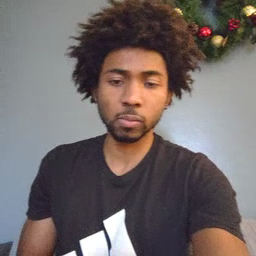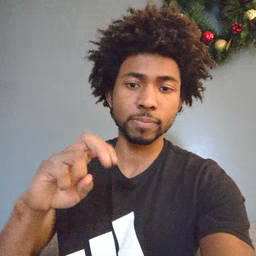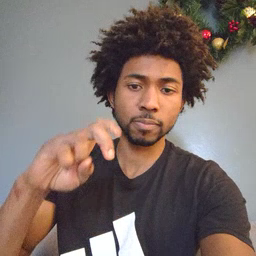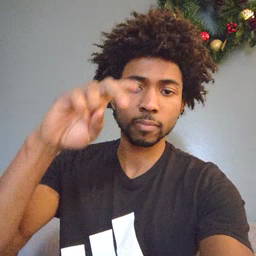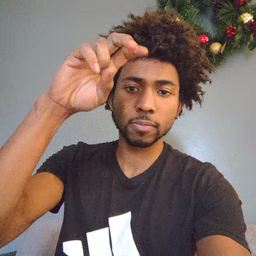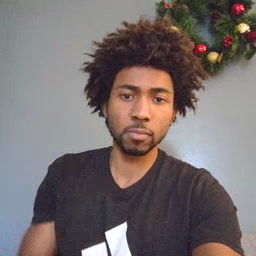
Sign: stairs